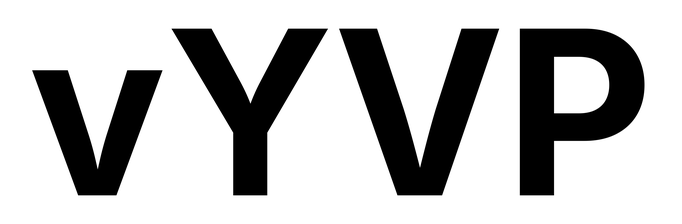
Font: Inter_Bold